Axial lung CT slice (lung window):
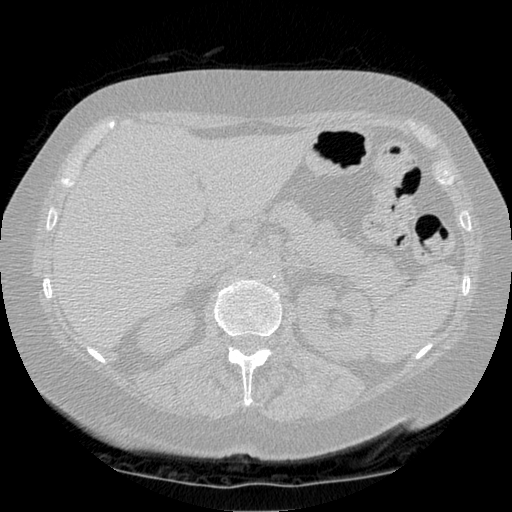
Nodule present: no